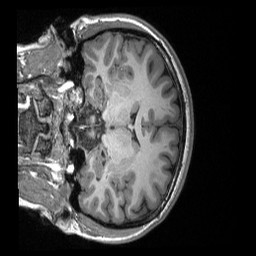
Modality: T1w
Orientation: coronal
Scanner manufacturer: siemens
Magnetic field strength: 3 T
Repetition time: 2.3 s
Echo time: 0.00308 s